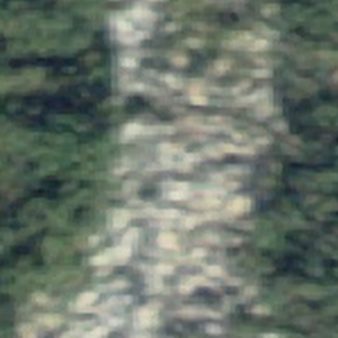
Label: other